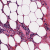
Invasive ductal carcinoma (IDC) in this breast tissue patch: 0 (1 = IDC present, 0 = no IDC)